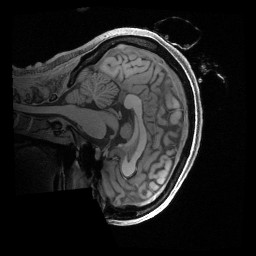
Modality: T1w
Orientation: sagittal
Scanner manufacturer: siemens
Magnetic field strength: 3 T
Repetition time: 2.4 s
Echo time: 0.00222 s